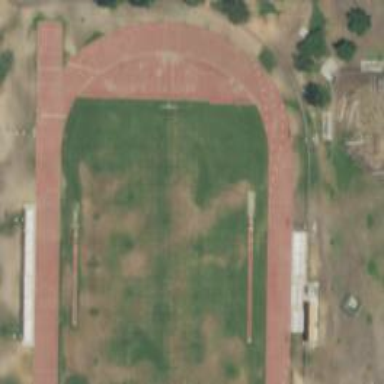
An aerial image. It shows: American football pitch.